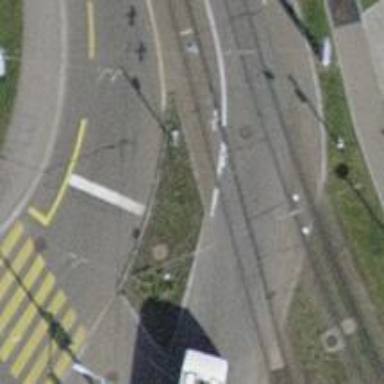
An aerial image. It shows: Tram level crossing on railway.